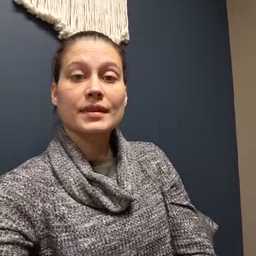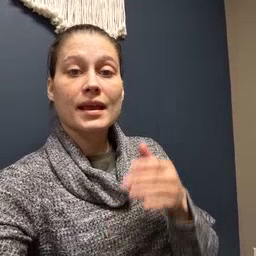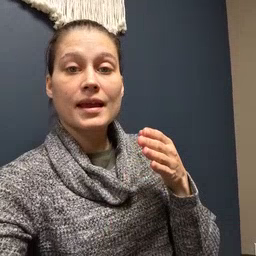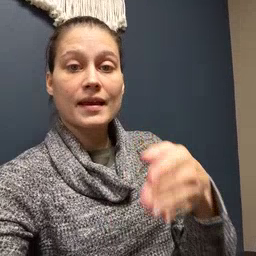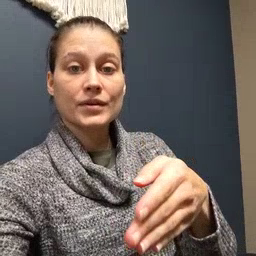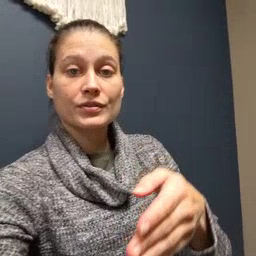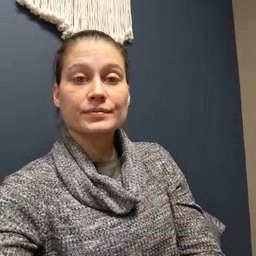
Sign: after